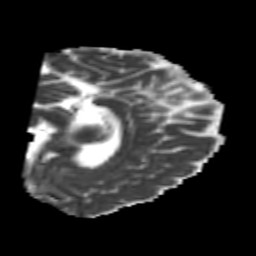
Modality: MD
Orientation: sagittal
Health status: healthy
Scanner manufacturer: philips
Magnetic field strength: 3 T
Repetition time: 6.964 s
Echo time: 0.092 s